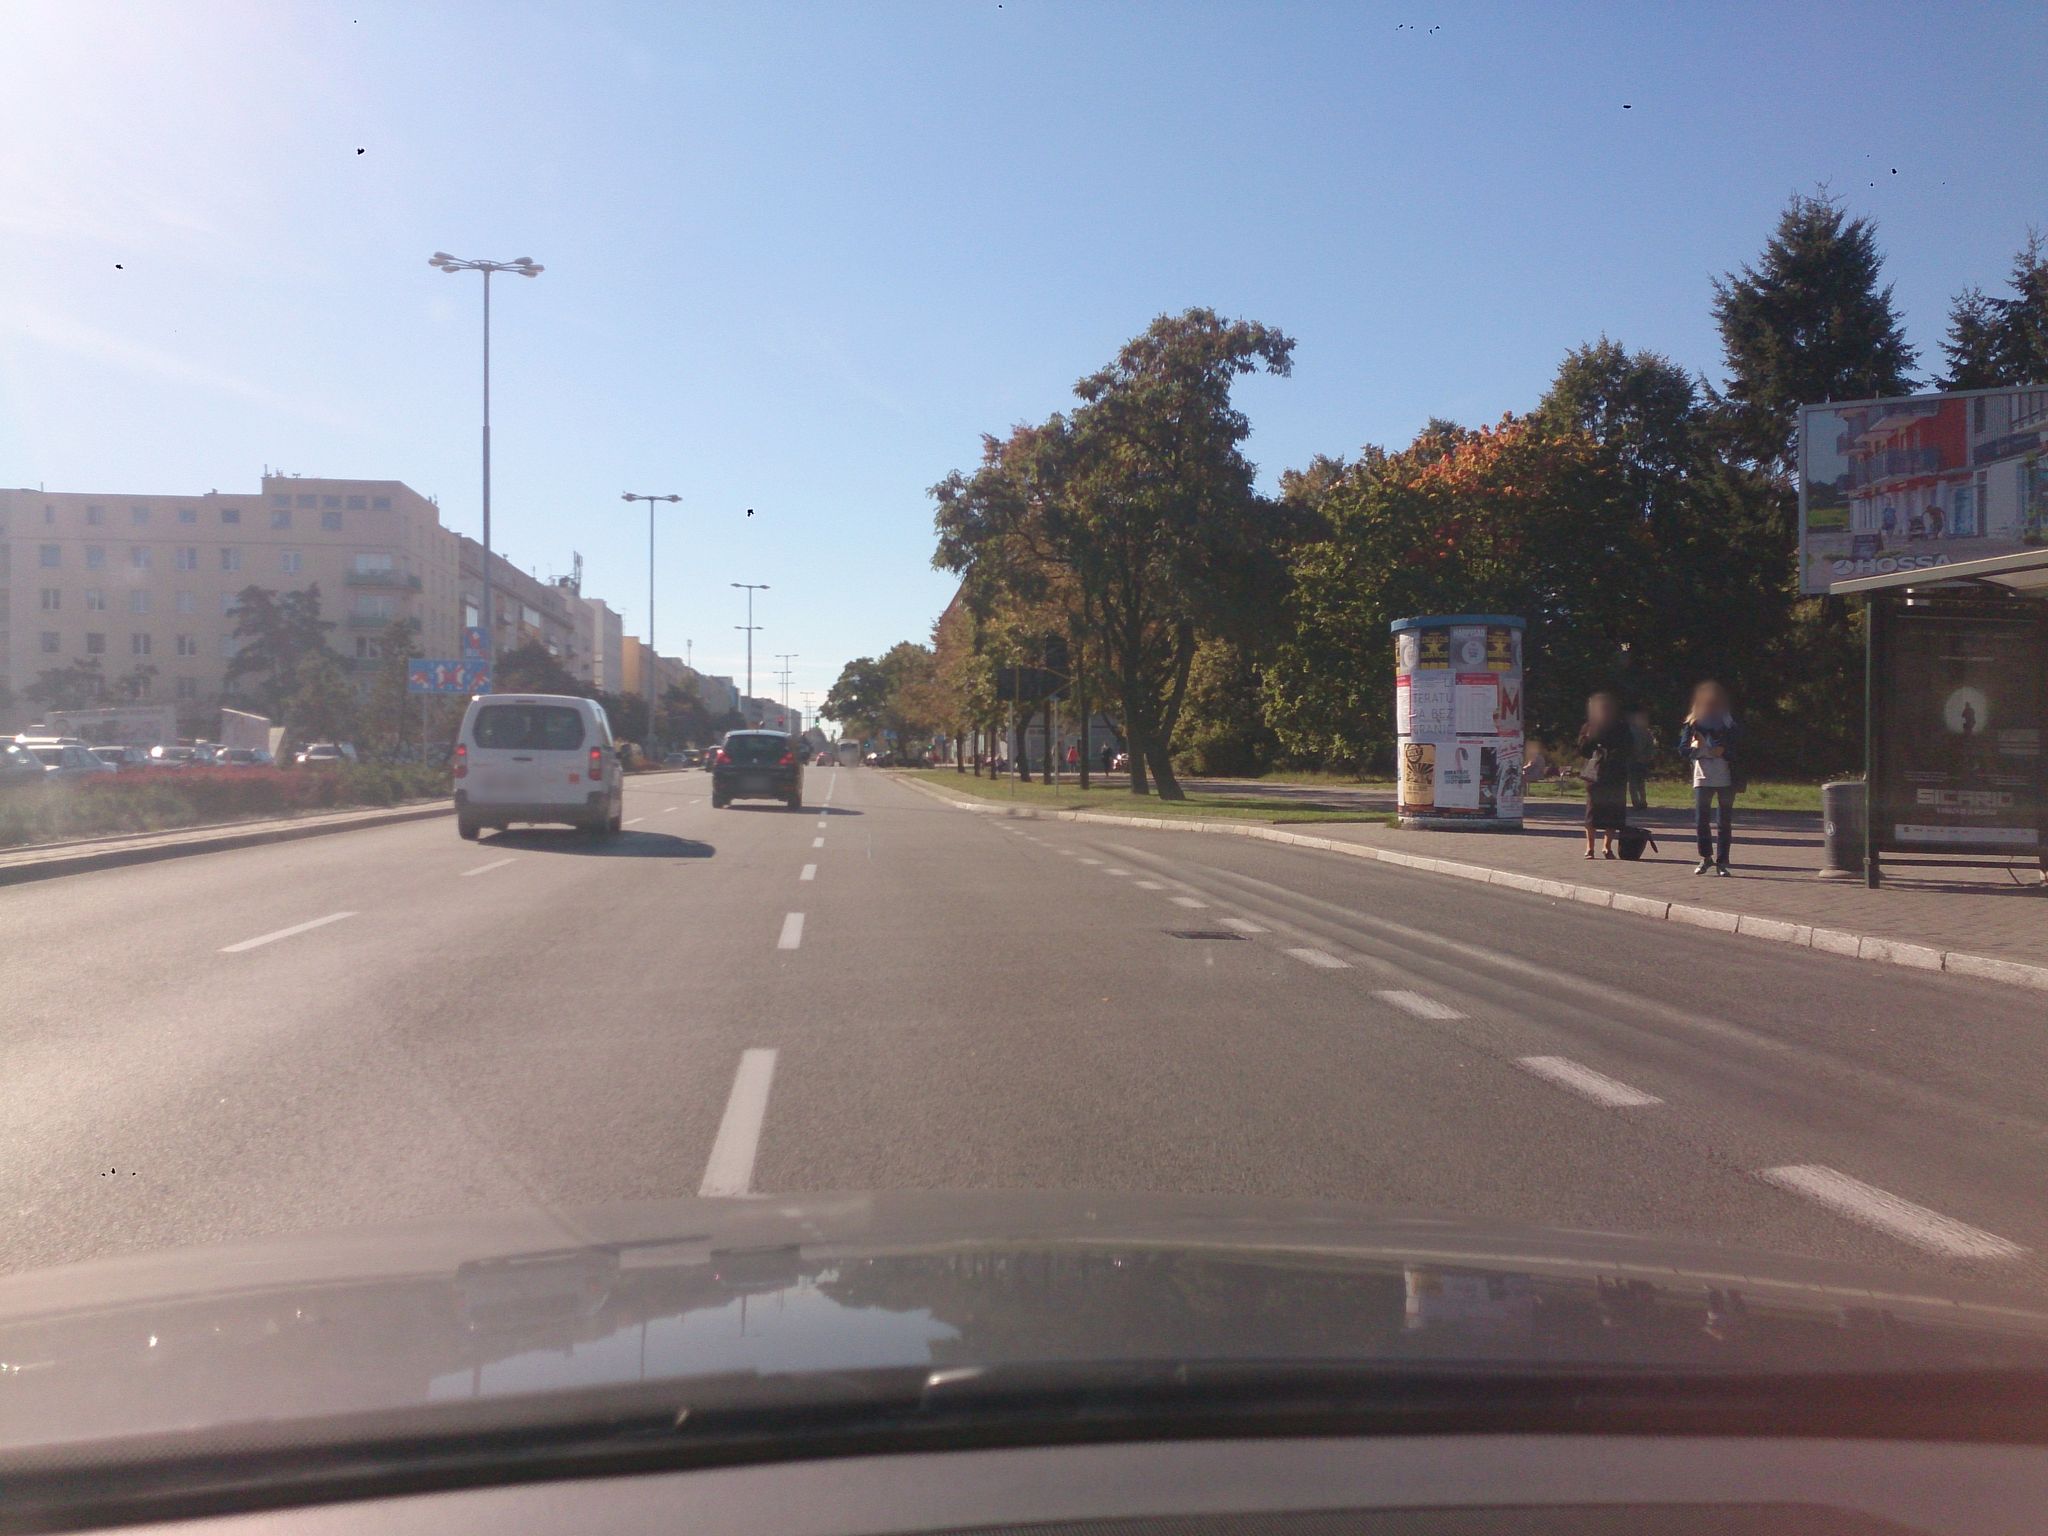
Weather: clear
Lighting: day
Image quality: good
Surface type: driving surface
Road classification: bus_stop
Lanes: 4, 3
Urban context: urban centre
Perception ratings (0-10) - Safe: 6.43, Lively: 6.07, Beautiful: 2.96, Boring: 2.43, Depressing: 1.74, Wealthy: 2.12